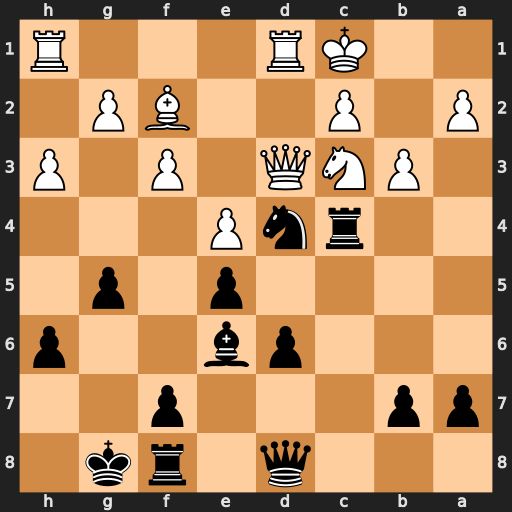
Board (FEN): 3q1rk1/pp3p2/3pb2p/4p1p1/2rnP3/1PNQ1P1P/P1P2BP1/2KR3R
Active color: b
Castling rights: -
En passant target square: -
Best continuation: Rxc3 Qxc3 Ne2+ Kd2 Nxc3